Question: I tried plotting a sphere <URL>.
<URL> contains the code where i tried plotting.
That previous question was answered, but now I am having trouble plotting the sphere function as shown in the plot given by the link above.
This is the sphere function i am using:
'''
function ph = sphereFN(x)
ph = sum(x.*x, 2);
end
'''
Outcome should look something like this:

NB: I have changed the function from sphere to sphereFN to avoid the conflict with the matlab sphere.
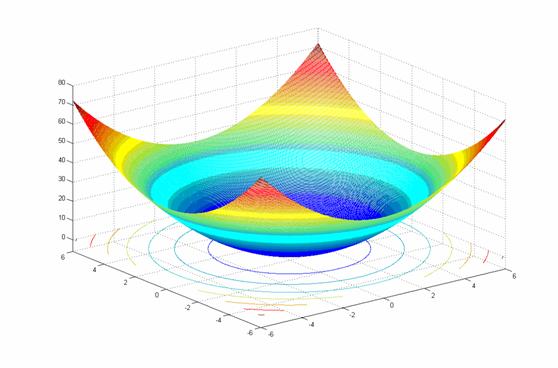
Answer: Your 'sphereFN' may not be doing what you expect it to do. It looks like you are trying to implement a <URL> test based on this function:

However, your implementation as:
'''
ph = sum(x.*x, 2);
'''
does not resemble that function. How about using this as a starting point:
'''
x = linspace(-1,1,25);
for I=1:size(x,2)
for J=1:size(x,2)
s(I,J) = abs(x(I))^2 + abs(x(J))^3;
end
end
[xx,yy] = meshgrid(linspace(-1,1,25));
surfc(xx,yy,s)
'''
As your are in essence describing a 2D problem, this crude implementation of the function will suffice. You can put the nested 'for'-loops into a function called 'sum_of_different_powers_2D' (for example) and call it, passing the vector 'x'.
You may get a shape that looks more like your intended surface by replace the command inside the nested 'for'-loops with:
'''
s(I,J) = abs(x(I))^2 + abs(x(J))^2;
'''
This will resemble this function:

It is important to understand that 'n' in the equation quoted above is the dimension of your problem. Which, as you showed, is '2'.
I recommend you use this function:
'''
function ph = sphereFN(x)
for I=1:size(x,2)
for J=1:size(x,2)
ph(I,J) = abs(x(I))^2 + abs(x(J))^2;
end
end
end
'''